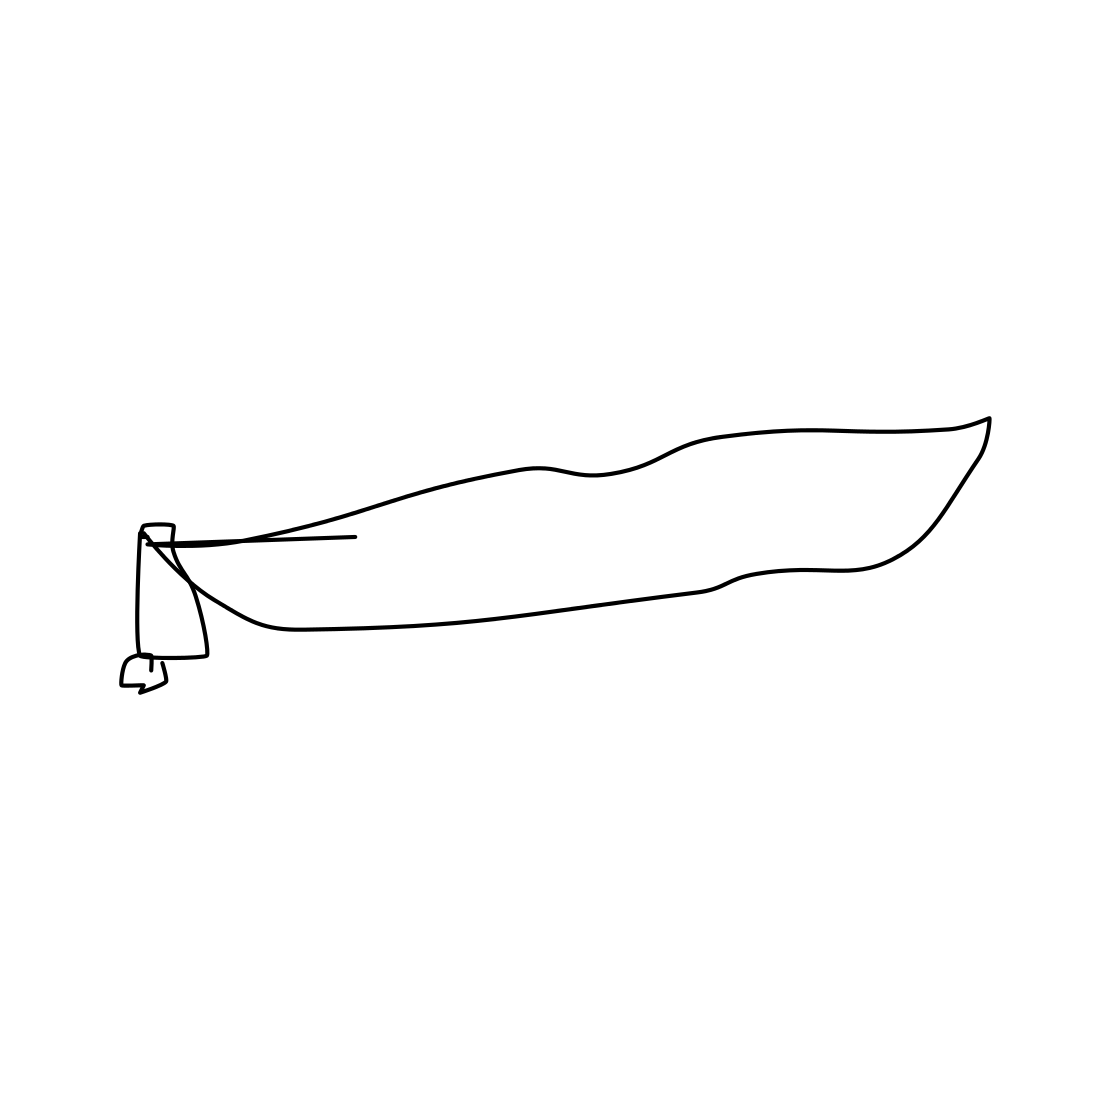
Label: speed-boat